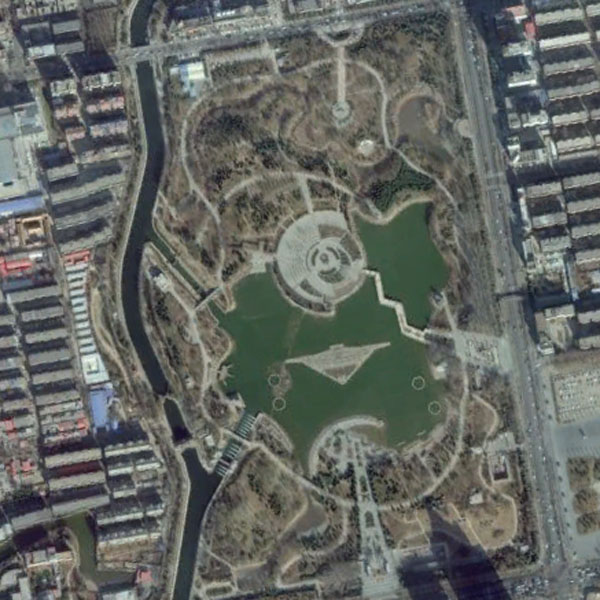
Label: Park